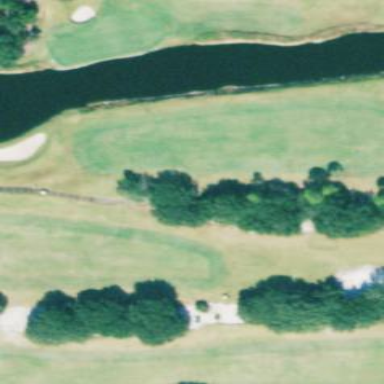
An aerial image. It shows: Sandy area is golf bunker.